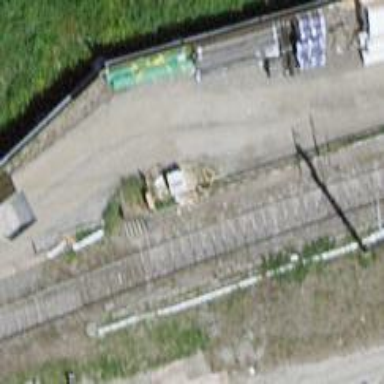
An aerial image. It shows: Single track railway in yard.